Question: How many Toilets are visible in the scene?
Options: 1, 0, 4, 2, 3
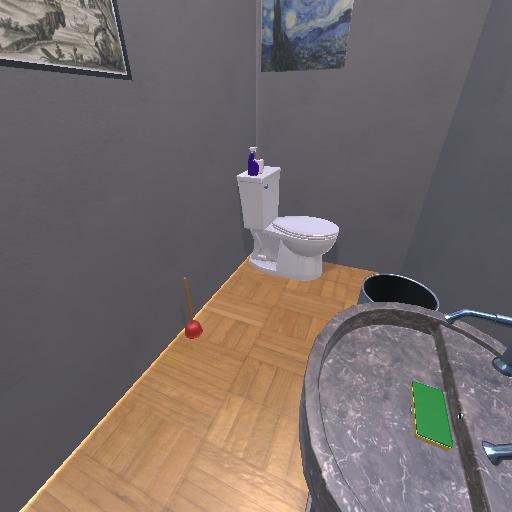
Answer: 1